Interaction volume radius: 5 \u00c5
Interaction volume height: 30 \u00c5
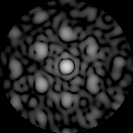
Disorder parameter: 0.5065